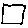
Label: square